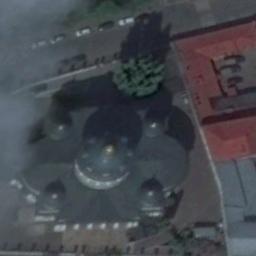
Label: church